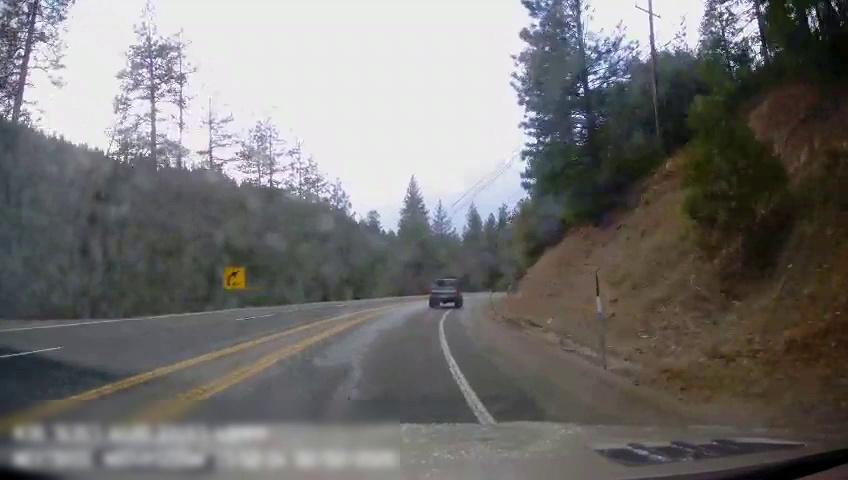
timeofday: Day
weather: Sunny
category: Drivable Space
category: Vehicles | Truck
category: Lanes | Current Lane
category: Lanes | Opposite Lane
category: Lanes | Opposite Lane
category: Lanes | Opposite Lane
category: Lanes | Opposite Lane
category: Lanes | Opposite Lane
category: Lanes | Opposite Lane
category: Traffic | Signs